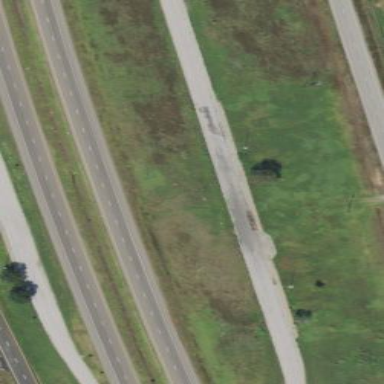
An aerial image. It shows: Rest area on the road.